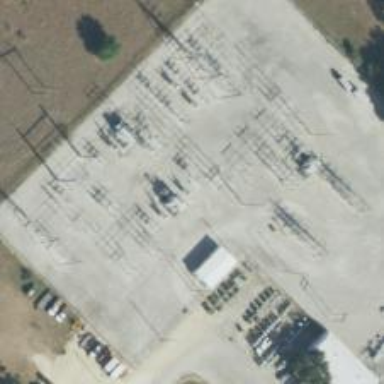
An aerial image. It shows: Switch for power supply.